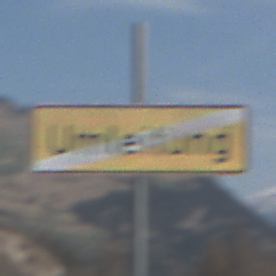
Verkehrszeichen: EndeDerUmleitungsankuendigung
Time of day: MorningAfternoon
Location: Outdoor (Nature)
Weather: PartlyCloudy
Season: NotSpecified
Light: Natural